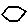
Label: hexagon